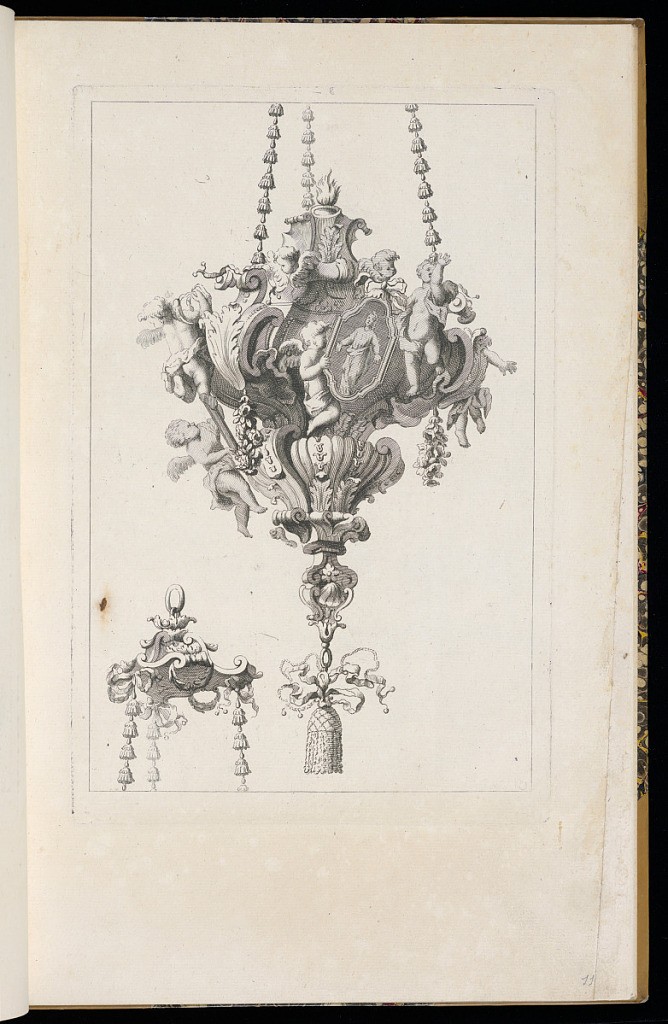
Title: Design for a Sanctuary Lamp
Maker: Thomas Germain, French, 1673 – 1748
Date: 1748
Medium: Etching on paper
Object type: Print
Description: Design for a hanging thurible (censer) with the top part of the design in the lower left corner. The design features putti (children), a portrait of a figure held by a putto, scrolling leaves, acanthus leaves, festoons of leaves and flowers, c-scrolls, fleurons, rosettes, ribbons, and a hanging tassel.